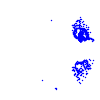
Particle: proton